Question: I am currently working on a minesweeper program and i need a little help on revealing neighbors in it. Currently what my program can do for reveals is the following
The 1 would be the button that was selected and the lines are what i need to be
filled in. Currently the buttons of around the button selected are what i can get to fill in.
I can post code if necessary.
Thanks for the help in advance.

1 is a mine, 4 is a flagged spot on the array
'''
public int findneighbors(int row, int col) {
int count = 0;
if (board[row][col] == 2)
try {
if (board[row][col + 1] == 1 || board[row][col + 1] == 4)
count ++;
}
catch( ArrayIndexOutOfBoundsException e)
{
}
try {
if (board[row + 1][col + 1] == 1 || board[row + 1][col + 1] == 4)
count ++;
}
catch( ArrayIndexOutOfBoundsException e)
{
}
try {
if (board[row + 1][col - 1] == 1 || board[row + 1][col - 1] == 4)
count ++;
}
catch( ArrayIndexOutOfBoundsException e)
{
}
try {
if (board[row - 1][col - 1] == 1 || board[row - 1][col - 1] == 4)
count ++;
}
catch( ArrayIndexOutOfBoundsException e)
{
}
try {
if (board[row][col + 1] == 1 || board[row][col + 1] == 4)
count ++;
}
catch( ArrayIndexOutOfBoundsException e)
{
}
try {
if (board[row + 1][col] == 1 || board[row + 1][col] == 4)
count ++;
}
catch( ArrayIndexOutOfBoundsException e)
{
}
try {
if (board[row - 1][col] == 1 || board[row - 1][col] == 4)
count ++;
}
catch( ArrayIndexOutOfBoundsException e)
{
}
try {
if (board[row][col - 1] == 1 || board[row][col - 1] == 4)
count ++;
}
catch( ArrayIndexOutOfBoundsException e)
{
}
try {
if (board[row - 1][col + 1] == 1 || board[row - 1][col + 1] == 4)
count ++;
}
catch( ArrayIndexOutOfBoundsException e)
{
}
return count;
}
public int buttonFloodFill(int r, int c)
{
int loopCount = 0;
int rowCount = 1;
int colCount = 1;
while (loopCount < 1)
{
try {
if (g.getFloodValue(r,c + colCount) == true) {
board[r][c + colCount].setText(Integer.toString(g.findneighbors(r,c + colCount)));
board[r][c + colCount].setEnabled(false);
}
}
catch( ArrayIndexOutOfBoundsException e)
{
}
try {
if (g.getFloodValue(r,c - colCount) == true) {
board[r][c - colCount].setText(Integer.toString(g.findneighbors(r,c - colCount)));
board[r][c - colCount].setEnabled(false);
}
}
catch( ArrayIndexOutOfBoundsException e)
{
}
try {
if (g.getFloodValue(r + rowCount,c + colCount) == true) {
board[r + rowCount][c + colCount].setText(Integer.toString(g.findneighbors(r + rowCount,c + colCount)));
board[r + rowCount][c + colCount].setEnabled(false);
}
}
catch( ArrayIndexOutOfBoundsException e)
{
}
try {
if (g.getFloodValue(r + rowCount,c - colCount) == true) {
board[r + rowCount][c - colCount].setText(Integer.toString(g.findneighbors(r + rowCount,c - colCount)));
board[r + rowCount][c - colCount].setEnabled(false);
}
}
catch( ArrayIndexOutOfBoundsException e)
{
}
try {
if (g.getFloodValue(r - rowCount,c - colCount) == true) {
board[r - rowCount][c - colCount].setText(Integer.toString(g.findneighbors(r - rowCount,c - colCount)));
board[r - rowCount][c - colCount].setEnabled(false);
}
}
catch( ArrayIndexOutOfBoundsException e)
{
}
try {
if (g.getFloodValue(r - rowCount,c + colCount) == true) {
board[r - rowCount][c + colCount].setText(Integer.toString(g.findneighbors(r - rowCount,c + colCount)));
board[r - rowCount][c + colCount].setEnabled(false);
}
}
catch( ArrayIndexOutOfBoundsException e)
{
}
try {
if (g.getFloodValue(r - rowCount,c) == true) {
board[r - rowCount][c].setText(Integer.toString(g.findneighbors(r - rowCount,c)));
board[r - rowCount][c].setEnabled(false);
}
}
catch( ArrayIndexOutOfBoundsException e)
{
}
try {
if (g.getFloodValue(r + rowCount,c) == true) {
board[r + rowCount][c].setText(Integer.toString(g.findneighbors(r+ rowCount,c)));
board[r + rowCount][c].setEnabled(false);
}
}
catch( ArrayIndexOutOfBoundsException e)
{
}
rowCount ++;
colCount ++;
loopCount ++;
}
return 0;
}
'''
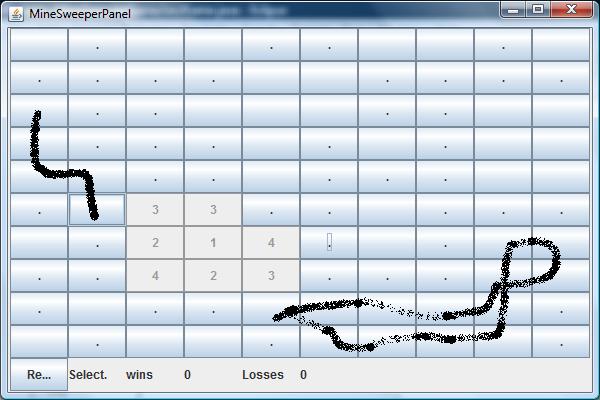
Answer: While I haven't read your code, it looks like you need to learn some more basic techniques such as loops and refactoring using small helper functions. I can see that you're not interested in exception handling, which is fine for now for a program of this scale, but there are more visually-pleasing (and readability-increasing) solutions, such as merging the consecutive try-catch blocks into one or simply declaring the function to possibly throw.
As for your question, is the answer. You cannot keep checking neighbors and neighbors-of-neighbors and neighbors and so on. You need to come up with a repeating pattern. <URL> and learn to identify problems it might solve.